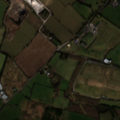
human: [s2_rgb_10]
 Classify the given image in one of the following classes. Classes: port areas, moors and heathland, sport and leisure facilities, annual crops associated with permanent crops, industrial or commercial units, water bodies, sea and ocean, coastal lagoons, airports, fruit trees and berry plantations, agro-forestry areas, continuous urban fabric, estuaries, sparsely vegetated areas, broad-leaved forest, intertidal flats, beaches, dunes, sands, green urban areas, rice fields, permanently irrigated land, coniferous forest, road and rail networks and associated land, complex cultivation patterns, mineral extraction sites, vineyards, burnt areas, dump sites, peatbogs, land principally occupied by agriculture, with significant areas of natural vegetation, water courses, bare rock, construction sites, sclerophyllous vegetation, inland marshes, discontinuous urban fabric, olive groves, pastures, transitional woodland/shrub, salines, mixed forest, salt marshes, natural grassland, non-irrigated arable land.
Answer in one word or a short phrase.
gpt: mineral extraction sites, non-irrigated arable land, pastures